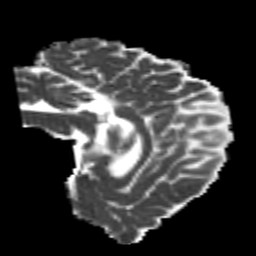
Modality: MD
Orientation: sagittal
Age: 22
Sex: male
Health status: healthy
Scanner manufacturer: philips
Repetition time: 7.385 s
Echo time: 0.08599 s